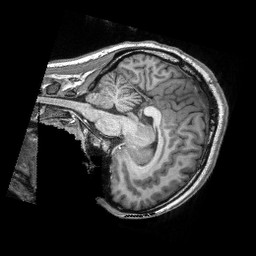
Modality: T1w
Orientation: sagittal
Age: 20
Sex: female